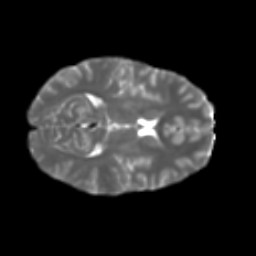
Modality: T2w
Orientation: axial
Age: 26
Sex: female
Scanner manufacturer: ge
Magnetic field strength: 3 T
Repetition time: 7.8 s
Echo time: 0.0606 s